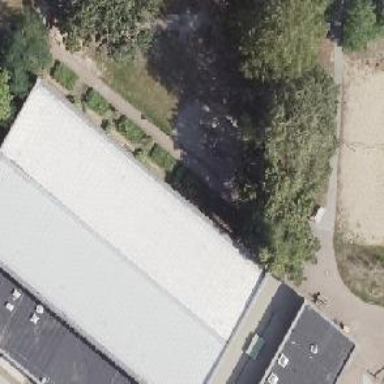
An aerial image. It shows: Playground featuring climbing wall.